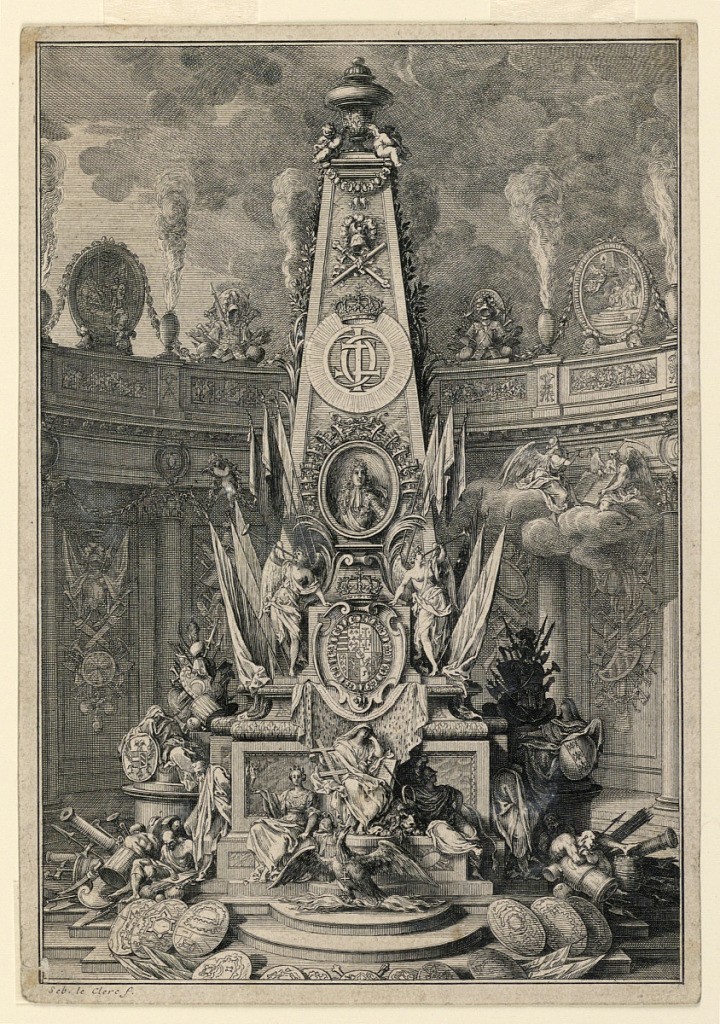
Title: A Tomb Monument of Charles IV of Lorraine
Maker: Sebastien Leclerc, French, 1637–1714
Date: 1664
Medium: Engraving in black ink on paper
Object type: Print
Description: Vertical rectangle. An elaborate monument in the form of an obelisk, bearing the portrait, escutcheon and device of the King, with military trophies and allegorical figures is set before a semi-circular screen, with burning urns at the top.